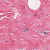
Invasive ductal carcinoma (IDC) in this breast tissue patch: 0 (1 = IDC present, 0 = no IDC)